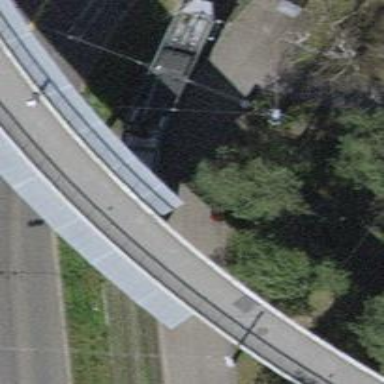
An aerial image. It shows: Red bench.